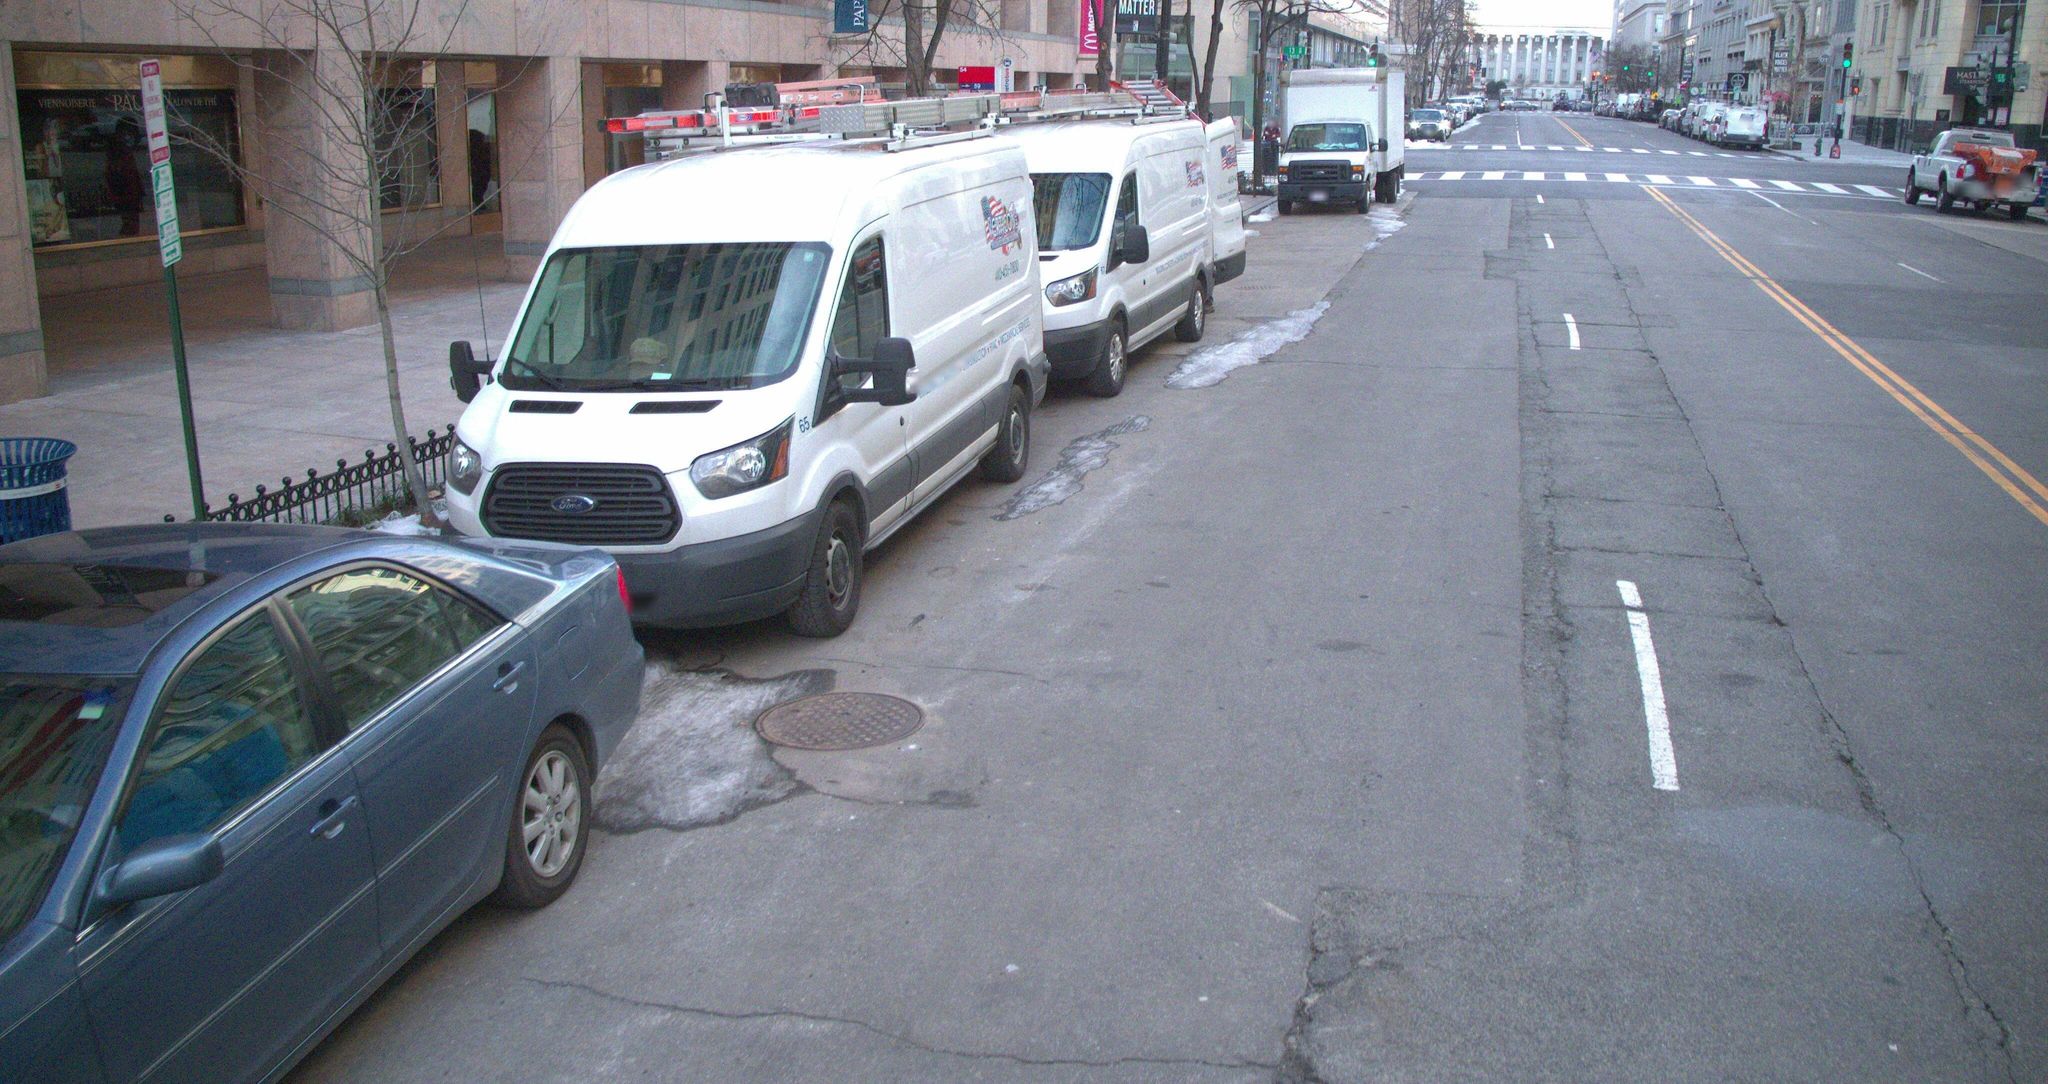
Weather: clear
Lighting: day
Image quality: good
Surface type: walking surface
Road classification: secondary
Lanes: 4
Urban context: urban centre
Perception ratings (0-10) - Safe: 3.32, Lively: 5, Beautiful: 2.45, Boring: 4.56, Depressing: 2.58, Wealthy: 1.12